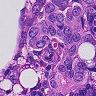
Metastatic tissue present: yes